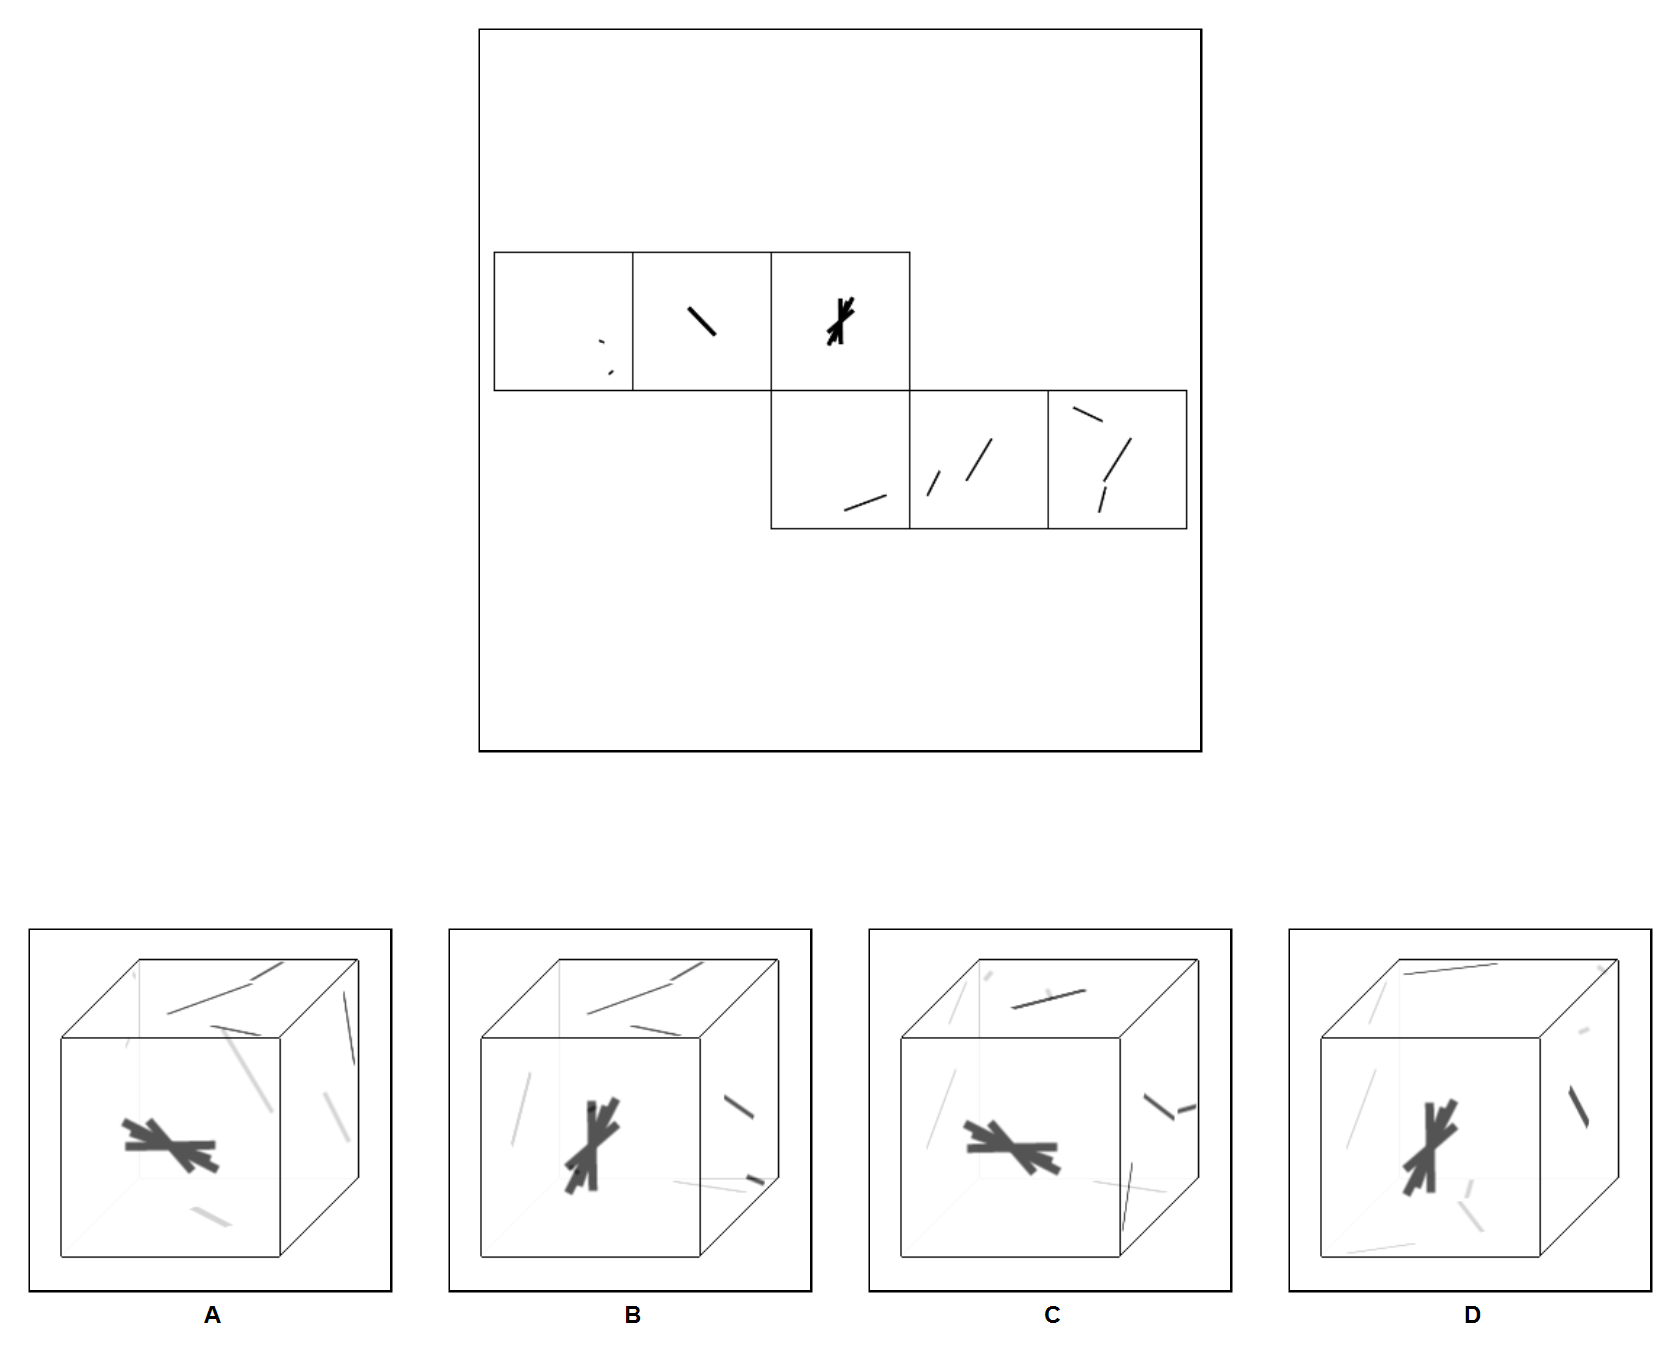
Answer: B